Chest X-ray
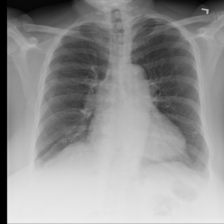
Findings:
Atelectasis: negative
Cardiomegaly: positive
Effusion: positive
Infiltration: negative
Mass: negative
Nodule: negative
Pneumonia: negative
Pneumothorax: negative
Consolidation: negative
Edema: negative
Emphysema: negative
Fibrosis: negative
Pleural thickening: negative
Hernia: negative